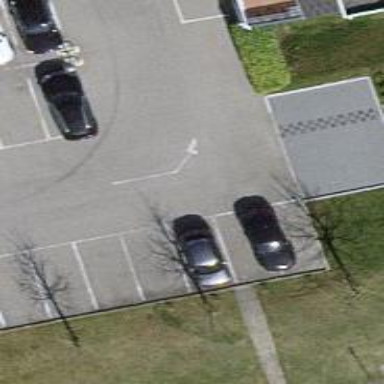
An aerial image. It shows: Road serving as parking aisle.